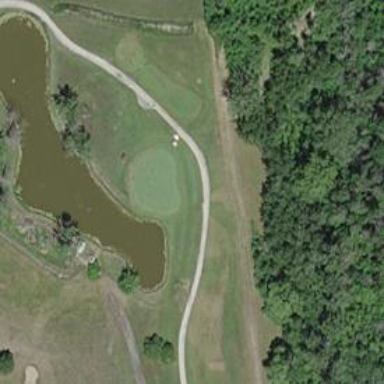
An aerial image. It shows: View of golf hole.